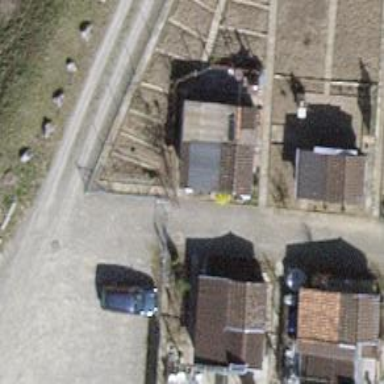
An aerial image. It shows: Gate.